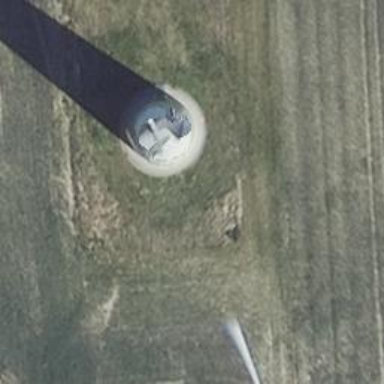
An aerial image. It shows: Wind generator using wind turbines of horizontal axis.